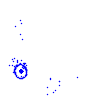
Particle: kaon